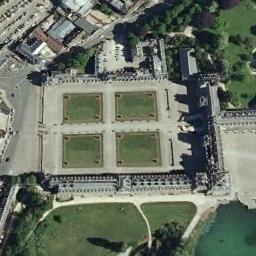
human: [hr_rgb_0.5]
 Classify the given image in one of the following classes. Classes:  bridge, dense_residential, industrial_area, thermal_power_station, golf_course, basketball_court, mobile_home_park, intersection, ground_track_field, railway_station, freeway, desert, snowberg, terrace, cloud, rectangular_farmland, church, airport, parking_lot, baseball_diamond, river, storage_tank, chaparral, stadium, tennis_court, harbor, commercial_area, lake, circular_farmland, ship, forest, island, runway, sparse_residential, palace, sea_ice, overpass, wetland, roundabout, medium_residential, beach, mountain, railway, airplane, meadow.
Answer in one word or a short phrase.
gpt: palace